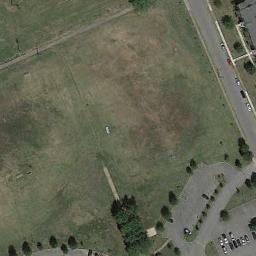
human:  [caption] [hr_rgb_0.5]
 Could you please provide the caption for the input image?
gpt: The entire image is dominated by grass .

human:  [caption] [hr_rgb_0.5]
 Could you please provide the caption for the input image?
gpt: There are many cars on the road near the meadow .

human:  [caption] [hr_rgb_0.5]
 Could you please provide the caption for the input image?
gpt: There are many trees around the lawn, There are several roads by the lawn, And many cars are parked in the open space by the road .

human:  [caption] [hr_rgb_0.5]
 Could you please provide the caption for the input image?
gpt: This meadow with sparse grasses is surrounded by roads and a parking lot is next to the meadow .

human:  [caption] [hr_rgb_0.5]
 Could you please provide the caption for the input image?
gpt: There are roads around the green and brown meadow .